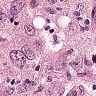
Metastatic tissue present: yes